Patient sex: F
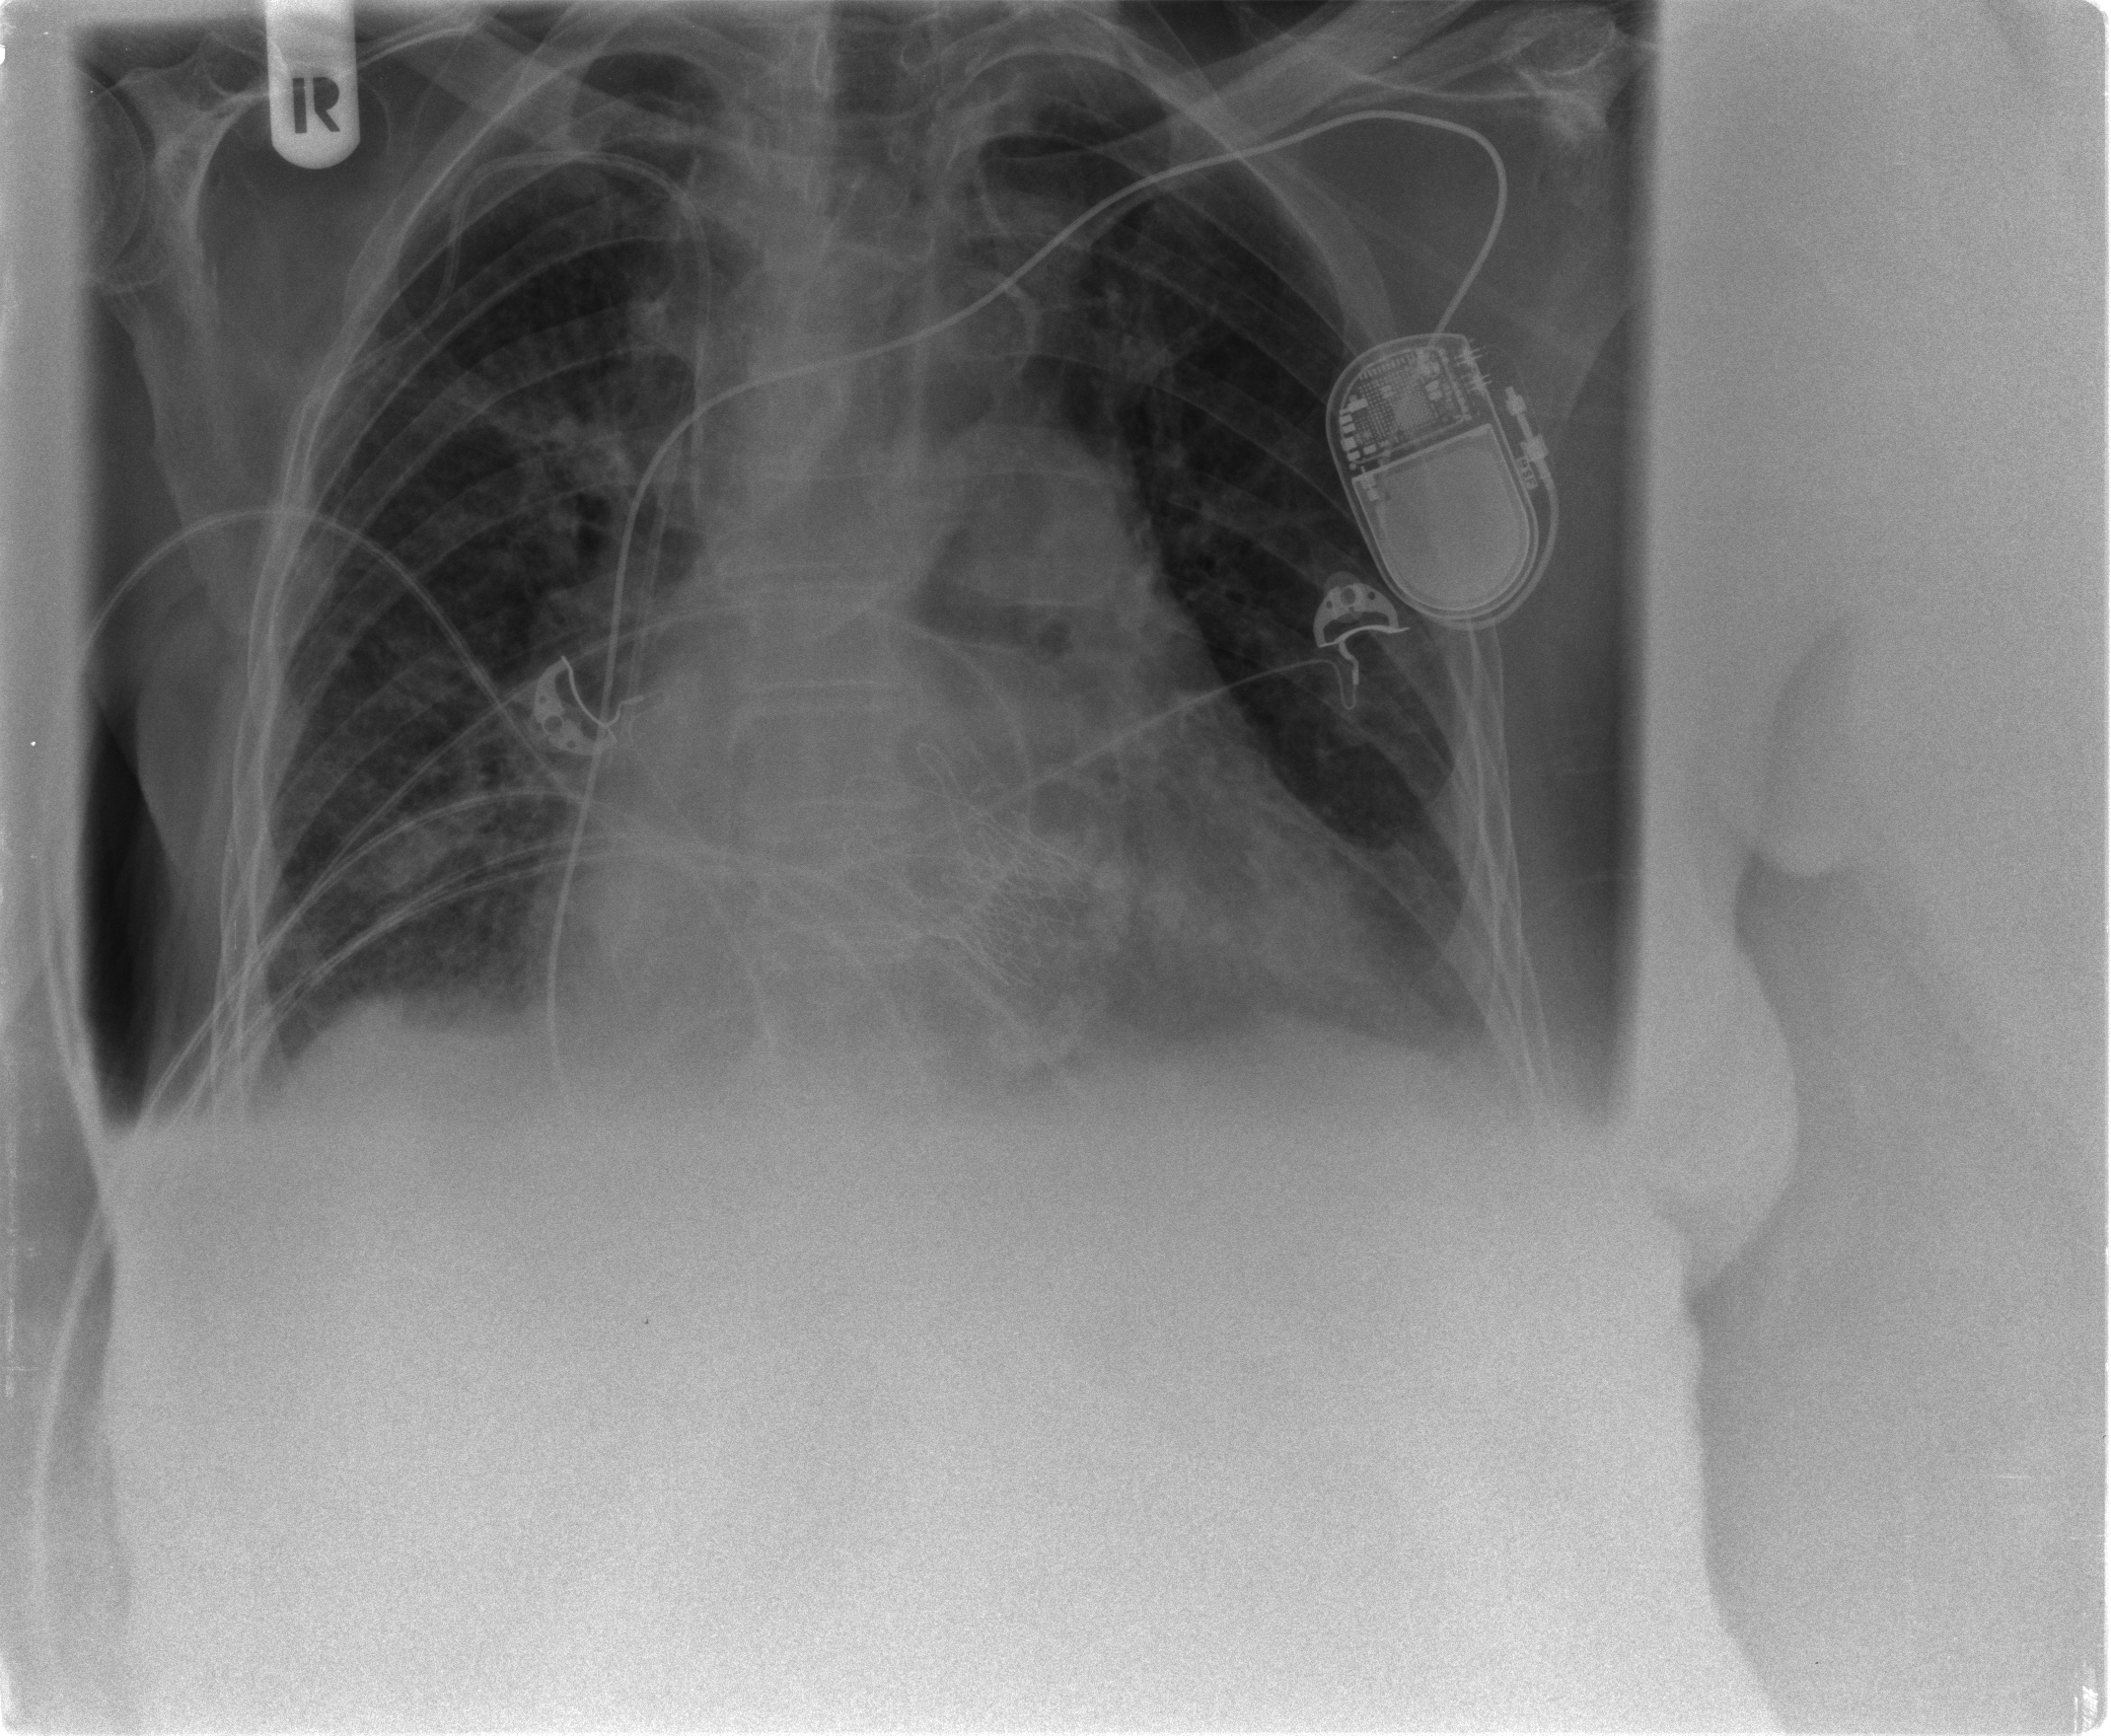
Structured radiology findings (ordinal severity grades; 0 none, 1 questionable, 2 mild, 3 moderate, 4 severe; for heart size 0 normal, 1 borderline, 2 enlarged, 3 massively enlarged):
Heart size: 2
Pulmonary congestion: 2
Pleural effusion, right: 2
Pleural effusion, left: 2
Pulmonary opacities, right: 1
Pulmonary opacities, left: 0
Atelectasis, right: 1
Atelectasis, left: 2